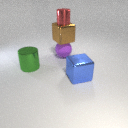
large blue metal cube to the right of large purple rubber sphere